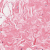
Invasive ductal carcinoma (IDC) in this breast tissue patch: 0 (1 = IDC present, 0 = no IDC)